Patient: sex F, age 65
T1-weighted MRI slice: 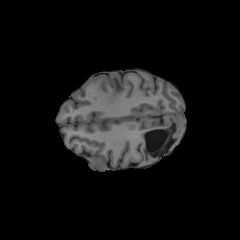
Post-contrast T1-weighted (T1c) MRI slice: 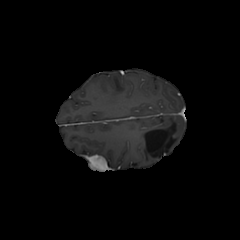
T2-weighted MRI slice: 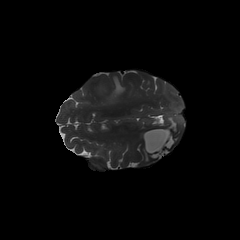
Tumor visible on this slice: yes
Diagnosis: Glioblastoma, IDH-wildtype
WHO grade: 4